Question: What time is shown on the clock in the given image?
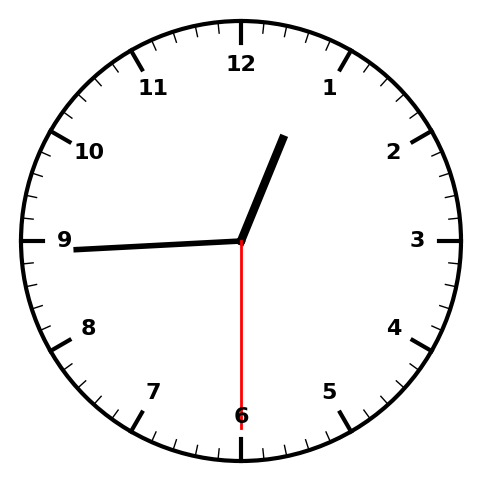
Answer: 12:44:30